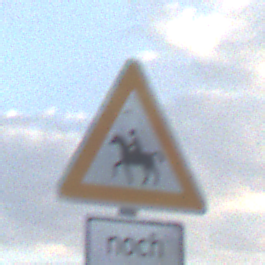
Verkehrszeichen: ReiterRechts
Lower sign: LaengeEinerStrecke4
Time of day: SunriseSunset
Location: Outdoor (Nature)
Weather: PartlyCloudy
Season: NotSpecified
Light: Natural